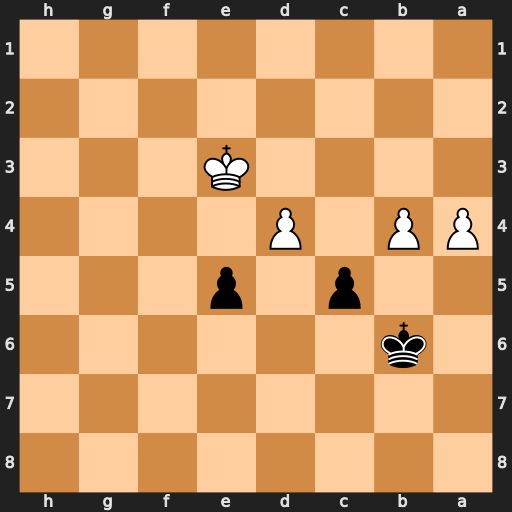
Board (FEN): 8/8/1k6/2p1p3/PP1P4/4K3/8/8
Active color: b
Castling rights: -
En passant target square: -
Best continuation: exd4+ Ke4 cxb4 Kxd4 Ka5 Kd3 Kxa4 Kc2 Ka3 Kb1 Kb3